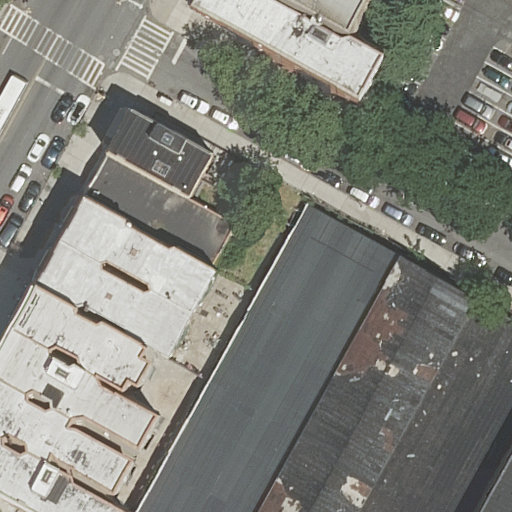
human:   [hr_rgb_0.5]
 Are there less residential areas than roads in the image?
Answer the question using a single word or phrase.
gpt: yes

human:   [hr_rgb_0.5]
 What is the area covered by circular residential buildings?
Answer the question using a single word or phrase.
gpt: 0m2

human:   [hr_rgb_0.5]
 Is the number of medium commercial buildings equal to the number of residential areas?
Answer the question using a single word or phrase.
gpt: no

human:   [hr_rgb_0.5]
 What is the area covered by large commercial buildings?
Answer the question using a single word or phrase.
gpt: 0m2

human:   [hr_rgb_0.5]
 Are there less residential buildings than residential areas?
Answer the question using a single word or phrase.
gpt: no

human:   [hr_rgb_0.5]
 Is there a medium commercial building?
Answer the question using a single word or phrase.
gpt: no

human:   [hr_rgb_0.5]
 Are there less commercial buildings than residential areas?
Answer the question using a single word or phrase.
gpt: yes

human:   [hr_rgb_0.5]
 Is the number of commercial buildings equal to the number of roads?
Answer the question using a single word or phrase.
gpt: no

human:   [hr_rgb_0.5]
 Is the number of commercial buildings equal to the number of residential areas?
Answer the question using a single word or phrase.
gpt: no

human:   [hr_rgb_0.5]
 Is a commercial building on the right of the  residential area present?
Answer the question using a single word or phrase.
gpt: no

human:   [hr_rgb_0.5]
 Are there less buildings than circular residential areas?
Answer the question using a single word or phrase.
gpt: no

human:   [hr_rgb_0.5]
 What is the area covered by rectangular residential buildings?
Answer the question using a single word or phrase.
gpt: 2003m2

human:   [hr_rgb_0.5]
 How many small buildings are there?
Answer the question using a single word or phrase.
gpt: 2

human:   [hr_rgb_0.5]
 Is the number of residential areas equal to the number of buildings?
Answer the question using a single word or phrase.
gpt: no

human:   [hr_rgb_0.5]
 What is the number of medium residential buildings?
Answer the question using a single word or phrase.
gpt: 8

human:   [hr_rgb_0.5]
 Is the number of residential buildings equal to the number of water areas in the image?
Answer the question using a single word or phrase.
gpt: no

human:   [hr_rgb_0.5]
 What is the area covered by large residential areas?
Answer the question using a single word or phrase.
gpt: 4140m2

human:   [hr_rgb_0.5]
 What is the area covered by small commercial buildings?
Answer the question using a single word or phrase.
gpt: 0m2

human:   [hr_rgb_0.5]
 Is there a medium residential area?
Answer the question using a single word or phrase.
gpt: no

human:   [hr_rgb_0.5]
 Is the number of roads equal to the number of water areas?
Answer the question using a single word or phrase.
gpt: no

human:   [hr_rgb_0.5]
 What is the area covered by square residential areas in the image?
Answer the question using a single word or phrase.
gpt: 0m2

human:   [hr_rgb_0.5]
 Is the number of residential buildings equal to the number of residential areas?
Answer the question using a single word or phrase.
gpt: no

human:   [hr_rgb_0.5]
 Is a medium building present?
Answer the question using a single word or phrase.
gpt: yes

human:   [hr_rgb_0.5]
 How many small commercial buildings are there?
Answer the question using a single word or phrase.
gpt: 0

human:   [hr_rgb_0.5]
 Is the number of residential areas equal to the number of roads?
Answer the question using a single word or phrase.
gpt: no

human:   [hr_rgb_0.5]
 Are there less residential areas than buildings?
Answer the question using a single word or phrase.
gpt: yes

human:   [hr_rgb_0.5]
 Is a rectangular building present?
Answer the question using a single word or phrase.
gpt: yes

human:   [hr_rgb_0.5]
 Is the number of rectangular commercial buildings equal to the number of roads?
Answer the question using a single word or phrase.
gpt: no

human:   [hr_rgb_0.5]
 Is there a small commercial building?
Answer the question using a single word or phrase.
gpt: no

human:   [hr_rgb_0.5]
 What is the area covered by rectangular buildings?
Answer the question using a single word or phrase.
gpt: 2003m2

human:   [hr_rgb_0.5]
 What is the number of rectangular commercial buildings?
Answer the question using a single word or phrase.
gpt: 0

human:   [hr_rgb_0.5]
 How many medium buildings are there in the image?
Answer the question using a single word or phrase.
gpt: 8

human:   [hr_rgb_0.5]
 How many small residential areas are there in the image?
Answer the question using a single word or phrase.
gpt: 0

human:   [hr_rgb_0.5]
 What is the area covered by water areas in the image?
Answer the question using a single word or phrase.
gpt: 0m2

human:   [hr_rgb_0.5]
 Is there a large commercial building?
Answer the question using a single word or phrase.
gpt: no

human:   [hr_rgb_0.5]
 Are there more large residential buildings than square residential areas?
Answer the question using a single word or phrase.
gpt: yes